Question: I'm trying to get all occurrences of regular expression using preg_match_all and then check if there is particular string in those occurrences. After that, I am trying to count and compare number of occurrences but it seems to me that it is not working. I'm working with HTML data taken from the database, and yes I really need regular expressions for HTML. No matter which data I take from the database the result is following:
This is my code snippet:
'''
$query = $DB->get_field('book_chapters', 'content', array('bookid'=>'1'));
$img_pat = '/<img(.*)\>/i'; //regular expression for image tag search
$table_pat = '/<table(.*)\>/i'; //regular expression for table tag search
echo $query;
$content = serialize($query);
echo $content;
//image
preg_match_all($img_pat, $content, $img_pregmatch);
$img_search = array_search('alt="', $img_pregmatch);
echo 'Image pregmatch count: ' . count($img_pregmatch);
echo 'Image search count: ' . count($img_search);
//table
preg_match_all($table_pat, $content, $table_pregmatch);
$table_search = array_search('summary="', $table_pregmatch);
echo 'Table pregmatch count: ' . count($table_pregmatch);
echo 'Table search count: ' . count($table_search);
'''
And this is example when using rubular.com

Any help, advice is appreciated, thanks!
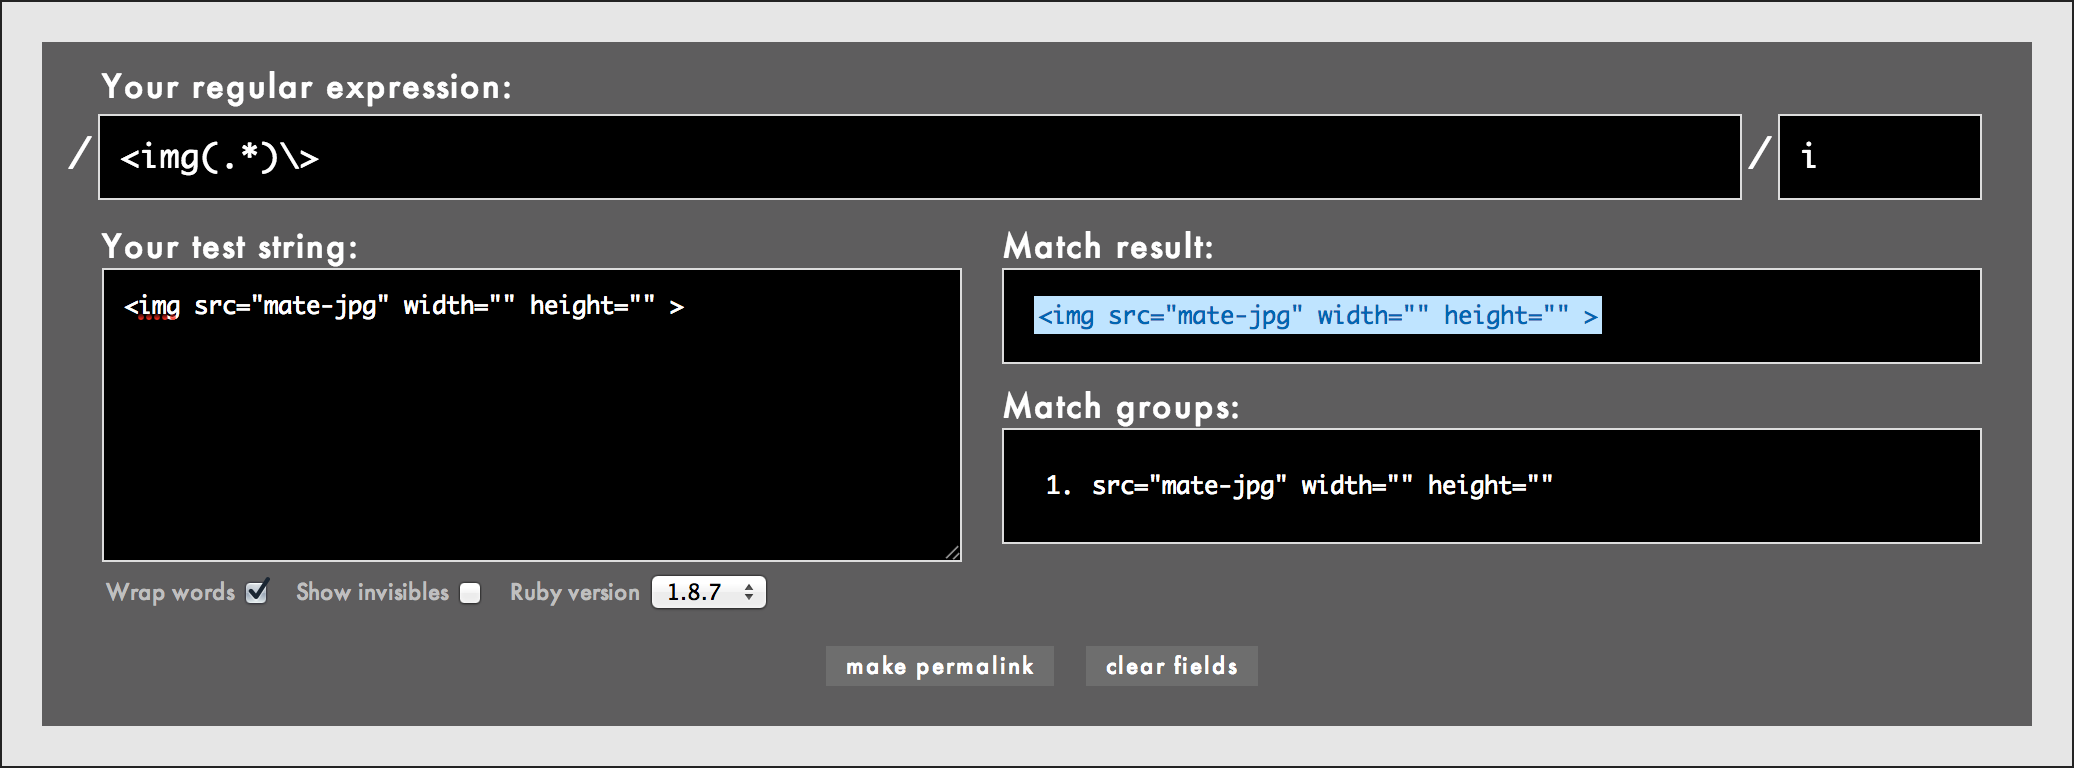
Answer: 'preg_match_all()' will return an array of capture groups. So '$img_pregmatch[0]' will contain all of your matches and '$img_pregmatch[1]' will return all of your first capture groups.
Try changing your counts to:
'''
echo 'Image pregmatch count: ' . count($img_pregmatch[0]);
echo 'Table pregmatch count: ' . count($table_pregmatch[0]);
'''
---
You shouldn't be using <URL>, because HTML is not a language.